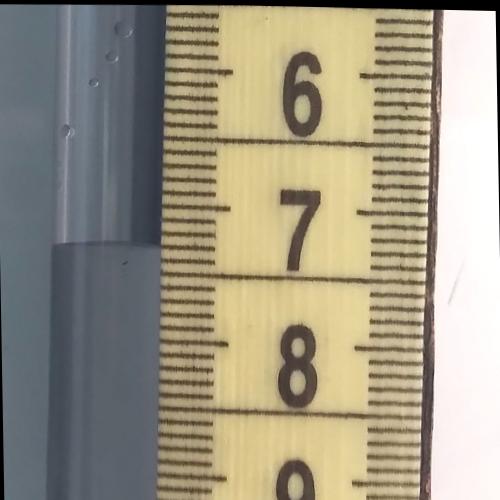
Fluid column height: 7.3 cm